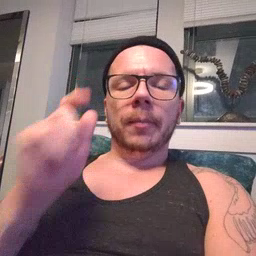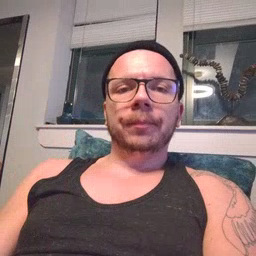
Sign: awake